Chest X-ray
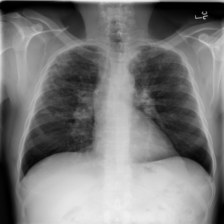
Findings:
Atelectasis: negative
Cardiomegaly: negative
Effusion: negative
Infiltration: negative
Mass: negative
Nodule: positive
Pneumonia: negative
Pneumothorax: negative
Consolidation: negative
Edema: negative
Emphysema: negative
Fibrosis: negative
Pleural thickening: negative
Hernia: negative